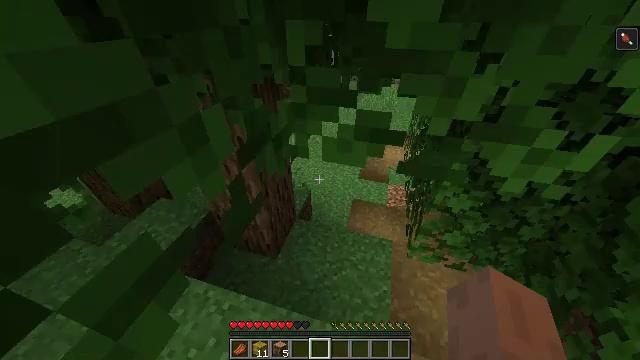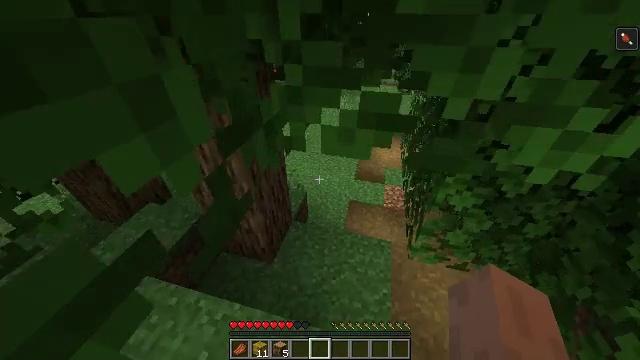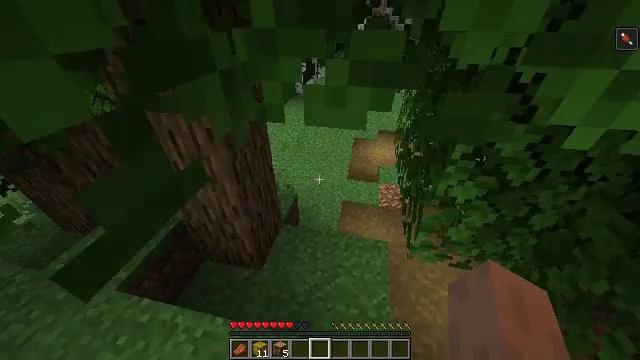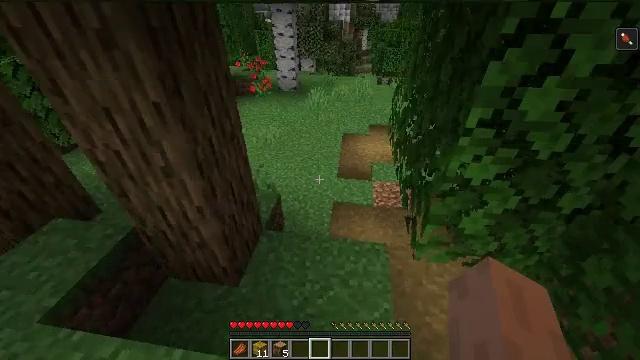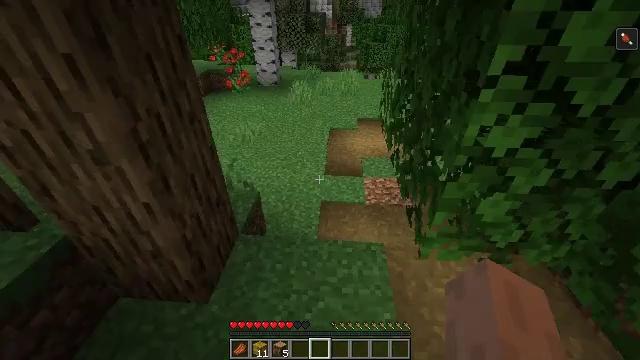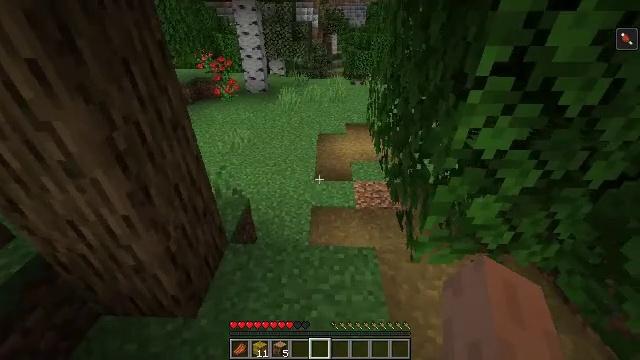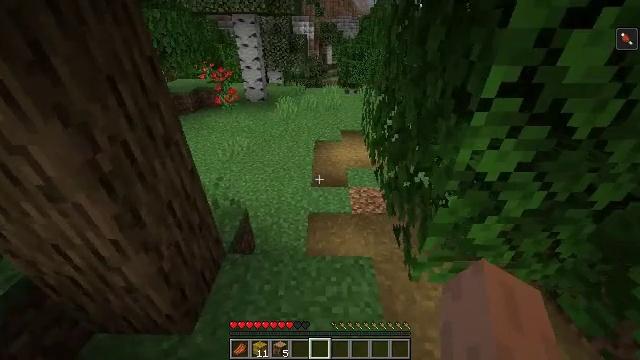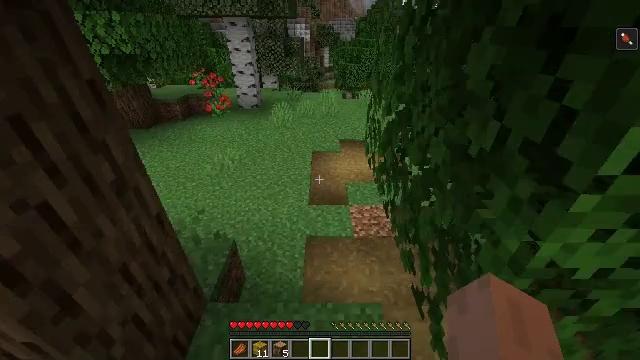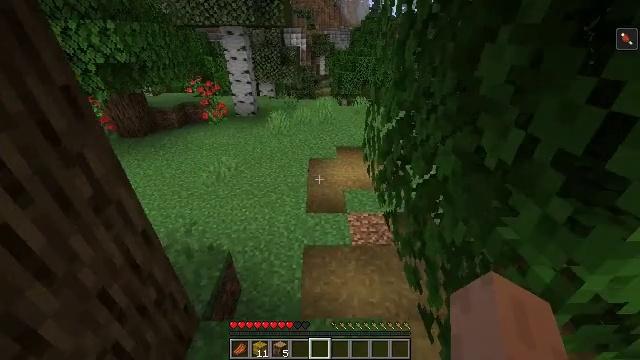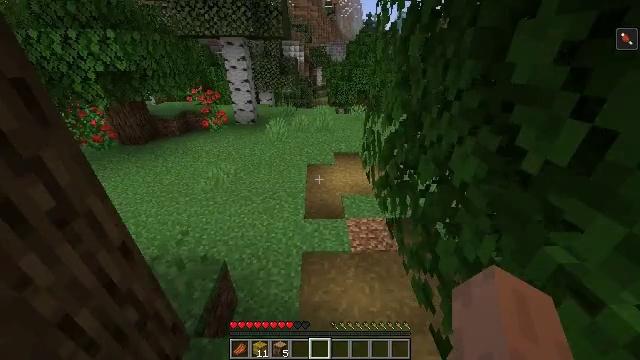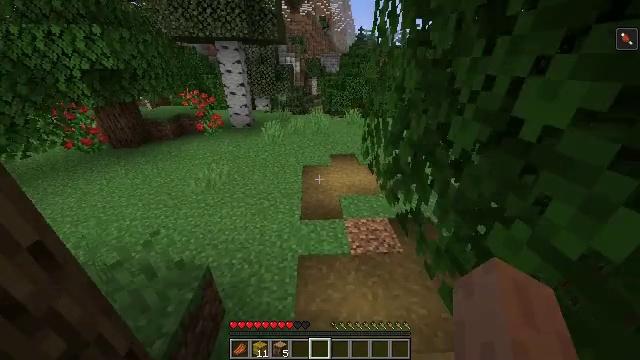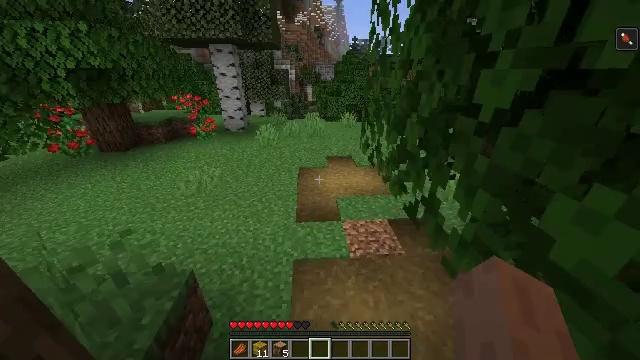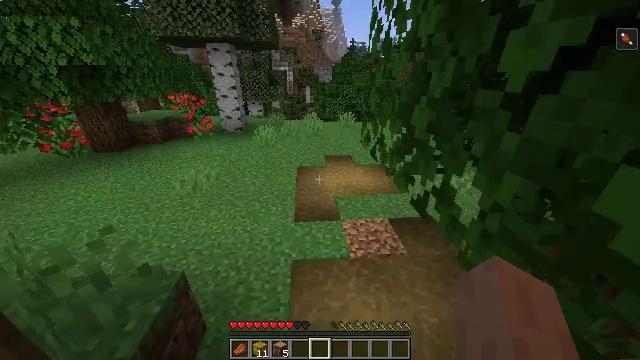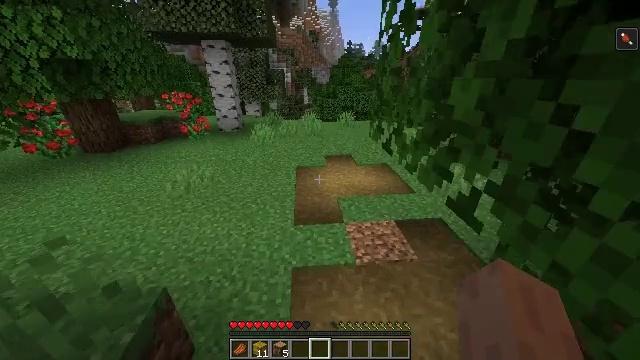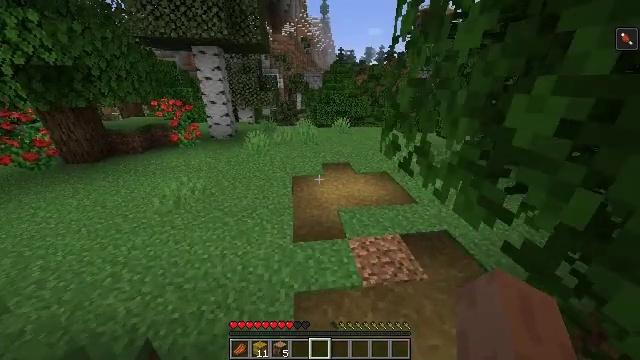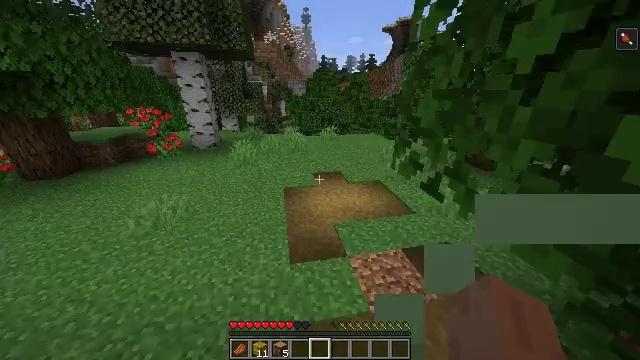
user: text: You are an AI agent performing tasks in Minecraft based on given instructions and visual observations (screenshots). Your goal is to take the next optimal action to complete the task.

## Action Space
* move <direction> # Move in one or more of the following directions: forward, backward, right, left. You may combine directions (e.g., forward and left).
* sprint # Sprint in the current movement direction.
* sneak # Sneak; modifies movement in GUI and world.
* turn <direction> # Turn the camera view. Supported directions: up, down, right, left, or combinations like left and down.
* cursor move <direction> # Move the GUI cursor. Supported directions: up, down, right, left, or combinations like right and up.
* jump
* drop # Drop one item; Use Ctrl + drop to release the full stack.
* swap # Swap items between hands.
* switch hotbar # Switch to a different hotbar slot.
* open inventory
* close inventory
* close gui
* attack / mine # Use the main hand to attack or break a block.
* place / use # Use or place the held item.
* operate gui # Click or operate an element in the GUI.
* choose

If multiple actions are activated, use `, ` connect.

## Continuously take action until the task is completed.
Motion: motion action
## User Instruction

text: Attack the fletching table to break it.
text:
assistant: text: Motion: move forward, sprint, turn right
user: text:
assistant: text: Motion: move forward, sprint, turn right
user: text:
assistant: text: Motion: move forward, sprint, turn right and up
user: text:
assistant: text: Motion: move forward, sprint, turn right
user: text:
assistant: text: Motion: move forward, sprint, turn right and up
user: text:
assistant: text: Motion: move forward, sprint
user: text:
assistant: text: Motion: move forward, sprint, turn up
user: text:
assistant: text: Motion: move forward, sprint, turn up
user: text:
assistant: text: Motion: move forward, sprint, turn up
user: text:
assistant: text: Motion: move forward, sprint, turn right and up
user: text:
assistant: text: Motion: move forward, sprint, turn right and up
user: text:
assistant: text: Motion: move forward, sprint
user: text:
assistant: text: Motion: move forward and move left, sprint
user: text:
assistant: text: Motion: move forward and move left, sprint, turn right and up
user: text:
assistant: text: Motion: move forward and move left, sprint, turn right and up
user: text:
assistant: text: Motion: move forward and move left, sprint, turn right and up
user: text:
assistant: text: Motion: move forward and move left, sprint, turn right
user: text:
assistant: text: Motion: move forward and move left, sprint, turn right
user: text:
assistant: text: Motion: move forward and move left, sprint, turn right
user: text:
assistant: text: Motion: move forward and move left, sprint, turn right
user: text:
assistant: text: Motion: move forward and move left, sprint, turn right
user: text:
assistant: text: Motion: move forward and move left, sprint, turn right
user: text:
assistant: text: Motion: move forward and move left, sprint, turn right
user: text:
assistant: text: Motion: move forward and move left, sprint, turn right
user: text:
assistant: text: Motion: move forward and move left, sprint, turn right
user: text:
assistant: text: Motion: move forward and move left, sprint, turn right
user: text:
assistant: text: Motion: move right, sprint, turn right and up
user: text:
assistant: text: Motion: move right, sprint, turn right and up
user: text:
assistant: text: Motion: move forward and move right, sprint, turn right and up
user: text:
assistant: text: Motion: move forward and move right, sprint, turn right and up